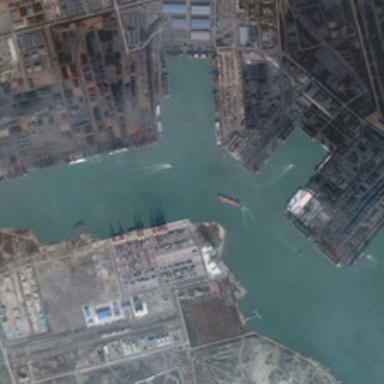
Several boats are in a port surrounded by farmlands and bareland .